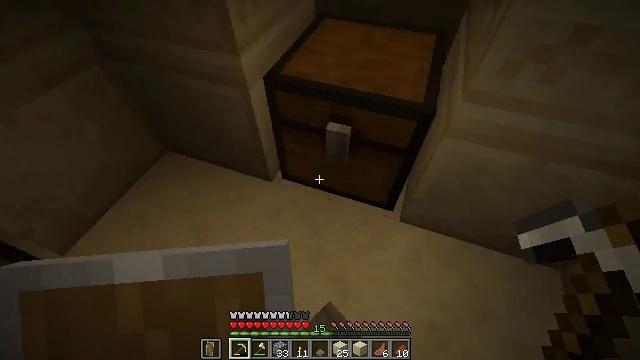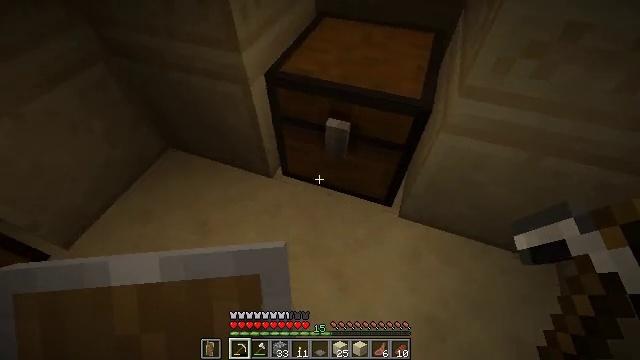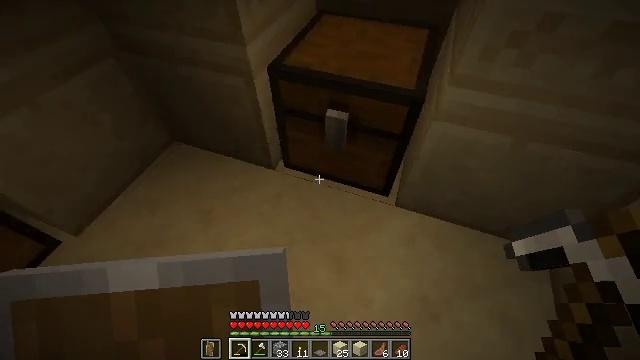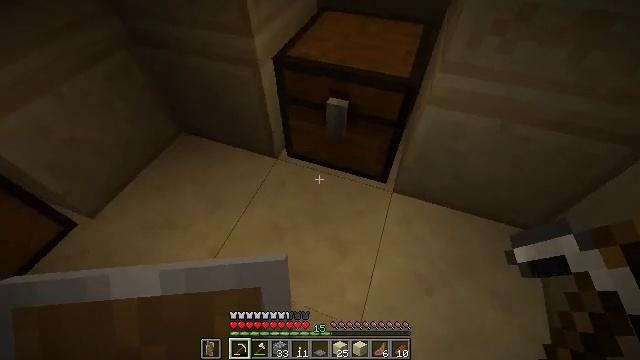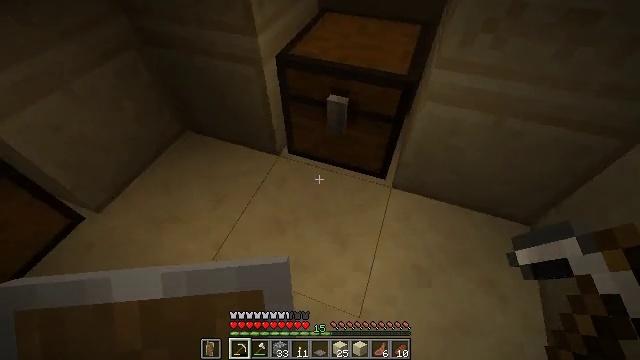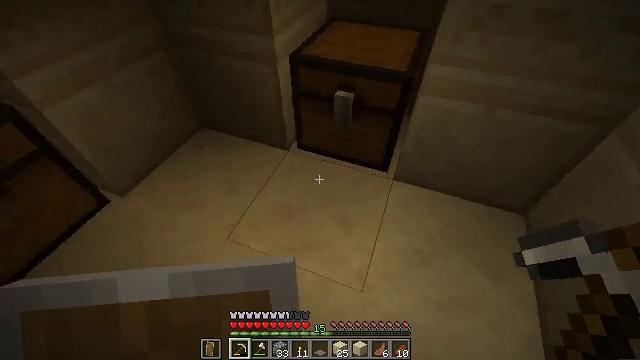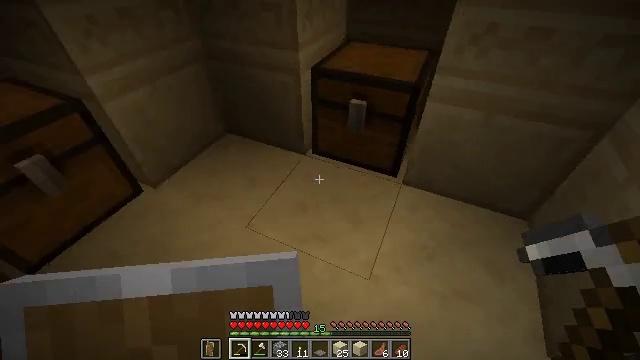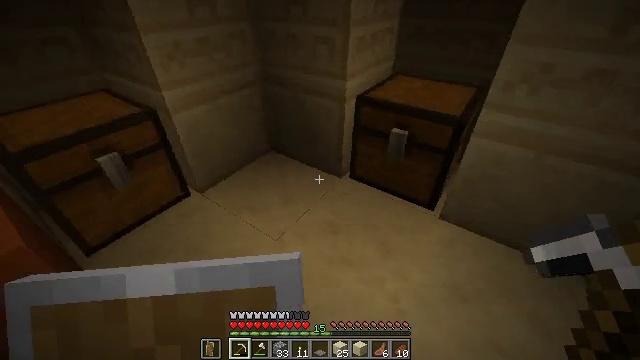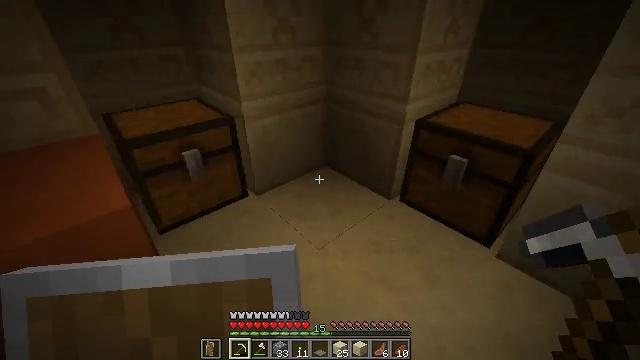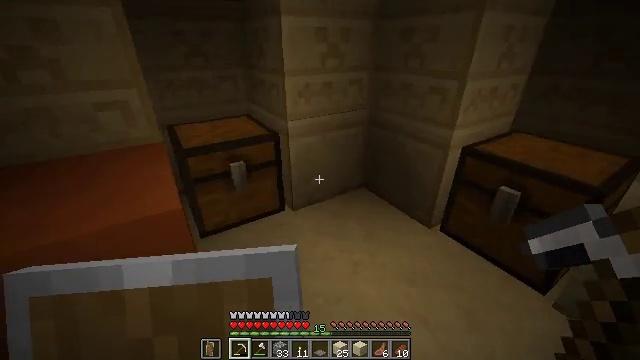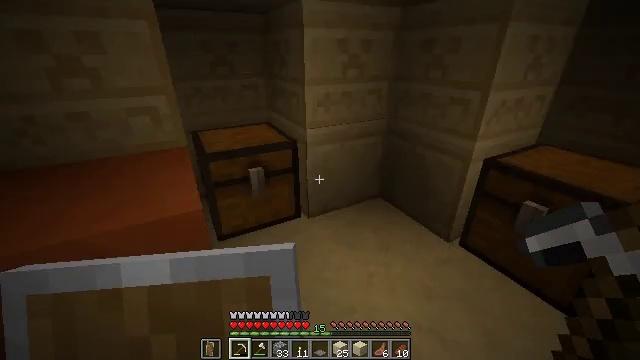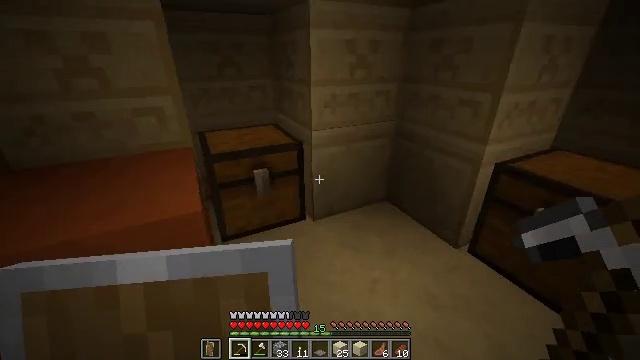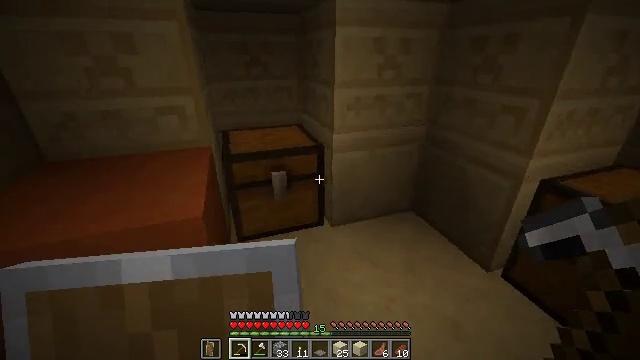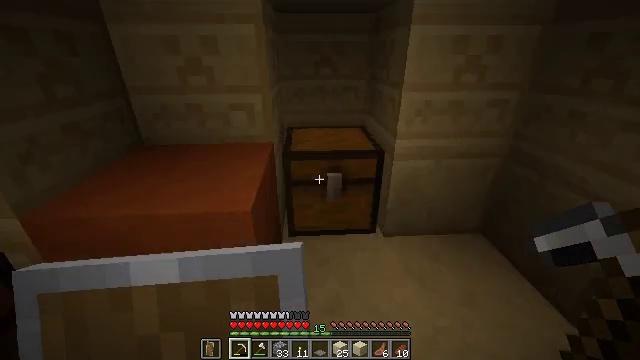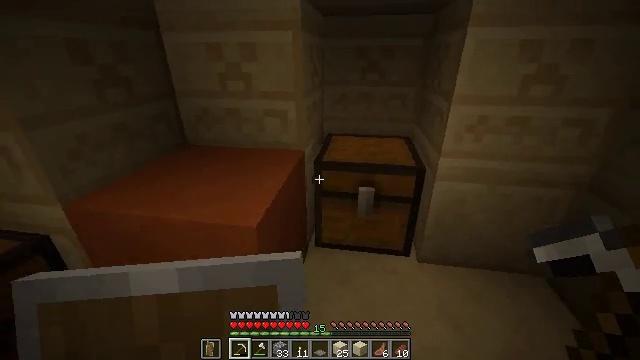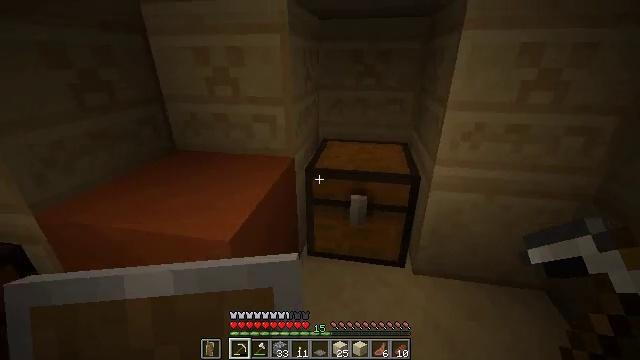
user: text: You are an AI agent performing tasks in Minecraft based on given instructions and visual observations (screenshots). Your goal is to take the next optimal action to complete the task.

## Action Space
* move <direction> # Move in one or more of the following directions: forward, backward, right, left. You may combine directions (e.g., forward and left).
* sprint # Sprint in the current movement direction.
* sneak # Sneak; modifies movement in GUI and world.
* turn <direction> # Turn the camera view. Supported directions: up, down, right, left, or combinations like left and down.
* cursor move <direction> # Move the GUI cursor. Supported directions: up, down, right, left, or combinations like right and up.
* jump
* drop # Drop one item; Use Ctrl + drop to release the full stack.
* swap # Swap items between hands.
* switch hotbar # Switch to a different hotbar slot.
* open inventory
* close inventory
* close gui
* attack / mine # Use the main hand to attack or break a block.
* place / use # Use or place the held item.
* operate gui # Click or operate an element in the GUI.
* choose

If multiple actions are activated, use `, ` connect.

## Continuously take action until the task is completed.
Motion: motion action
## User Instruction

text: Mine the cut sandstone.
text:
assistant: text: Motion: move back
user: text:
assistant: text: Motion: move back
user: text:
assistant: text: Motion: move back
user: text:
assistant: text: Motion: move back
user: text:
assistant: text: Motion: move back, turn left and up
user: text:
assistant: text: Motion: turn left and up
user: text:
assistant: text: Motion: turn left and up
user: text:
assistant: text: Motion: turn left and up
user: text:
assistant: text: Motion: turn left and up
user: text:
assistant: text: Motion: turn left and up
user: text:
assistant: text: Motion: move forward and move right, turn left
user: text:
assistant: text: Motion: move forward and move right, turn left
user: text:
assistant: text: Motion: move forward and move right, turn left
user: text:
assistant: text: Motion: move forward and move right, turn left
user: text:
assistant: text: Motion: turn left
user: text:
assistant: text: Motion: no_op
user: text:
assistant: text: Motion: no_op
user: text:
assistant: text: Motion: no_op
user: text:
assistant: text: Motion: no_op
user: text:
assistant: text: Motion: no_op
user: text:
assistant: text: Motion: turn left
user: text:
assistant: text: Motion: turn left
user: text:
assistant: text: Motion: turn left and down
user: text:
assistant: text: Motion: no_op
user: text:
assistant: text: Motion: turn left and down
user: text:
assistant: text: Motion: turn left
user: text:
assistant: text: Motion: turn left
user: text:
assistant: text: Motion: turn left
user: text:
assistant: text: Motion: turn left
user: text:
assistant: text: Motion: no_op